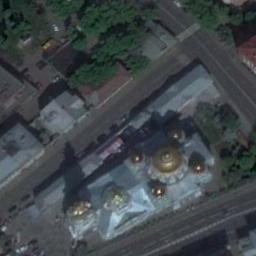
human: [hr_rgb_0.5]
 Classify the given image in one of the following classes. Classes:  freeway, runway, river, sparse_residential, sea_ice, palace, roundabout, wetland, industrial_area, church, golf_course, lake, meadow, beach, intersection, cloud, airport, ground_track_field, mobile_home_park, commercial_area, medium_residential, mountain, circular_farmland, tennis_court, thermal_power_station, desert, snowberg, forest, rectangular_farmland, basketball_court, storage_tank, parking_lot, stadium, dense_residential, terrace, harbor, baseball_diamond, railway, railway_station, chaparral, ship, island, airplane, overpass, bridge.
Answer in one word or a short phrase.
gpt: church